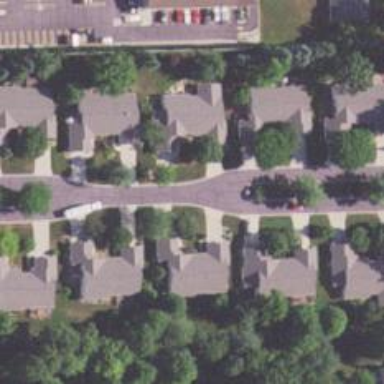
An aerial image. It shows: Residential road.